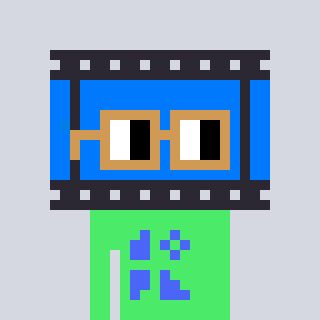
a pixel art character with square brown glasses, a film strip-shaped head and a teal-colored body on a cool background